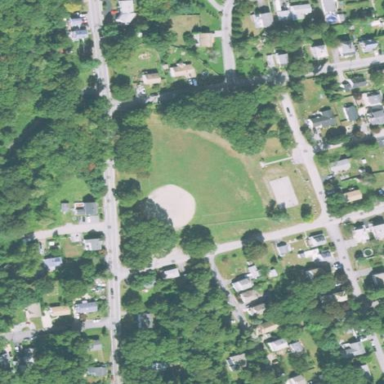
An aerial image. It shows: Baseball pitch for leisure land activities.